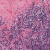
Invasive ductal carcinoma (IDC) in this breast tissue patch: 0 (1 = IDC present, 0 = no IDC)